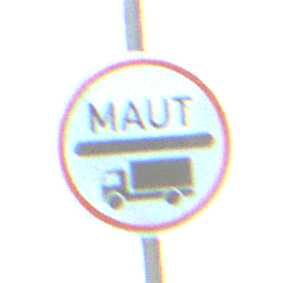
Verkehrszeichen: Mautpflicht
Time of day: MorningAfternoon
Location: Outdoor (Urban)
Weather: PartlyCloudy
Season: NotSpecified
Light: Natural